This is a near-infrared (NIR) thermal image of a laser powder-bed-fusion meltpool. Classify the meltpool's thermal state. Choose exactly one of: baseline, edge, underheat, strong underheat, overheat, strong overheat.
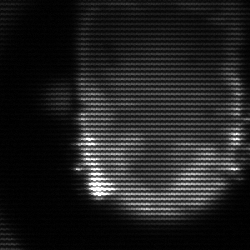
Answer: baseline